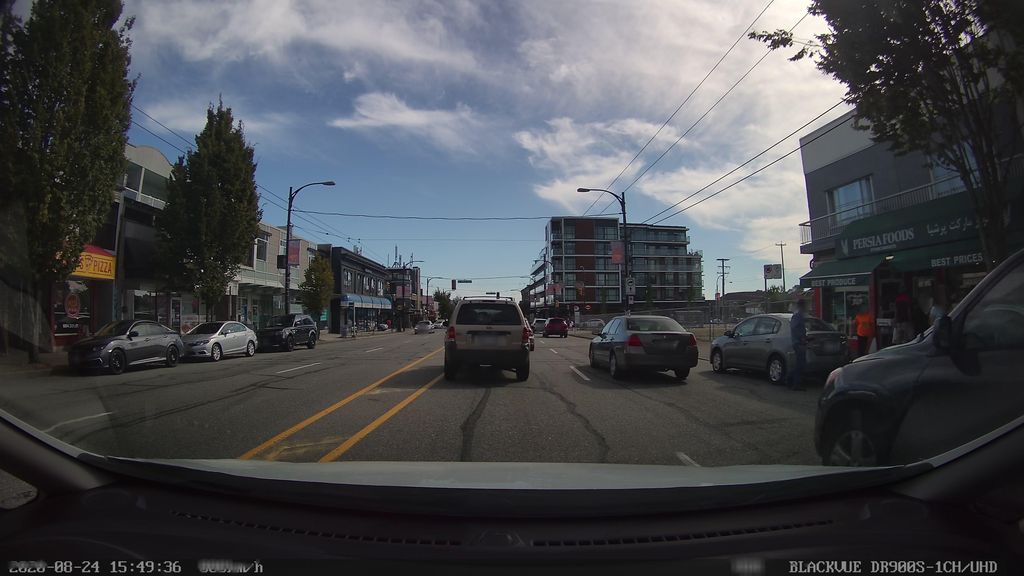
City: vancouver